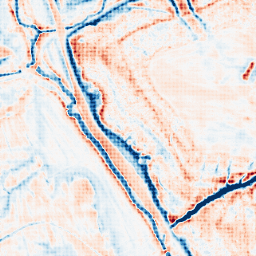
Category: edge_preserving
Decomposition family: anisotropic_diffusion
Decomposition parameters: iterations: 50
kappa: 10
gamma: 0.2
Upsampling method: sinc_hamming
Upsampling parameters: scale: 8
kernel_size: 8
Upsampling scale: 8